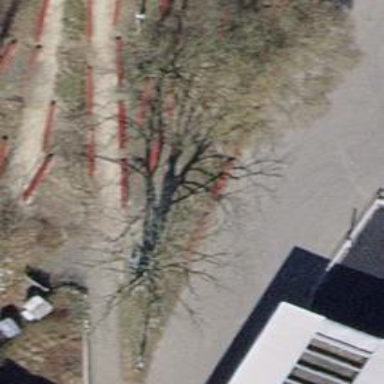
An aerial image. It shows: Red bench.